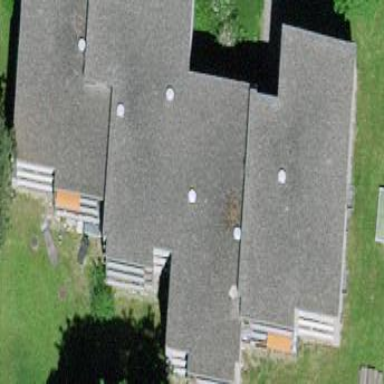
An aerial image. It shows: Residential building.